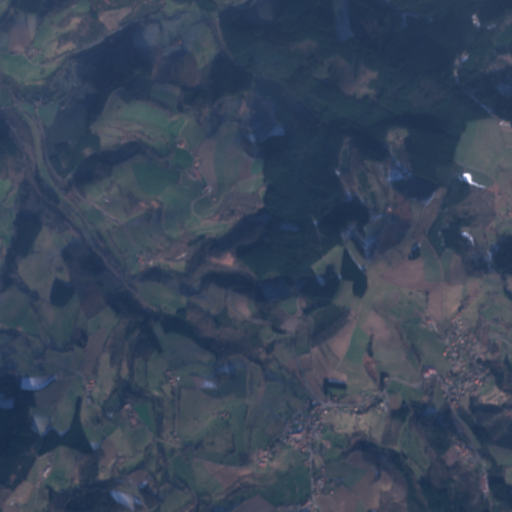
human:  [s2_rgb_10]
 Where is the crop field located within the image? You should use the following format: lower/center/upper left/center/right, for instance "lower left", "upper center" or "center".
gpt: The crop field is located in the lower left of the image.
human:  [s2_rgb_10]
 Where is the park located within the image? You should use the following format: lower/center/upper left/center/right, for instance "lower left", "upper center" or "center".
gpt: The park is located in the lower center of the image.
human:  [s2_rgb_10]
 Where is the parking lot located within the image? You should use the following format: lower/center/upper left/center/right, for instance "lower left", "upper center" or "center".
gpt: The parking lot is located in the lower center of the image.
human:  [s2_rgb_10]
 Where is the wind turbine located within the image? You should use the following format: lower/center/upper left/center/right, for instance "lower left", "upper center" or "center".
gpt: The wind turbine is located in the upper right of the image.
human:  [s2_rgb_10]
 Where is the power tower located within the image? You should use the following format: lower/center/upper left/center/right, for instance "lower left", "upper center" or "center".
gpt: There is no power tower in the image.